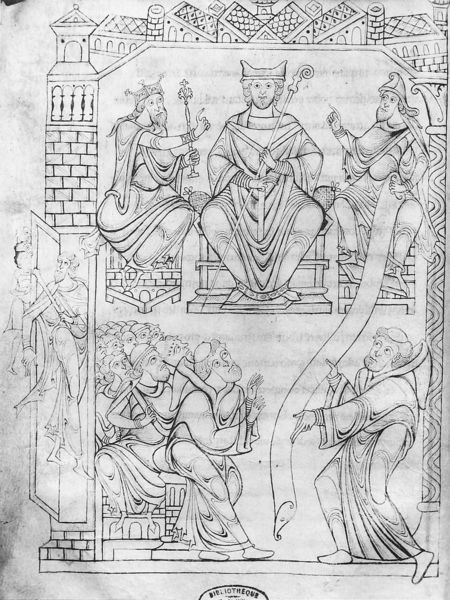
Titel: Kartular von Mont - Saint - Michel
Standort: Herkunftsregion: Mont - Saint - Michel (EU - F)
Institution: Avranches, Bibliothèque Municipale
Schlagwörter: gott, gruppe, mann, umhang, menschen, sitzen, stadt, finger, männer, schwarz, säule, säulen, tür, weiss, zeichnung, gebäude, bärte, kappe, architektur, falten, steine, mantel, sitzend, krone, turm, kopfbedeckung, schrift, stab, dächer, banner, bischof, könig, papst, thron, fugen, burg, kloster, druck, schwarzweiß, stempel, herrscher, tron, entwurf, rolle, jesus, mönch, schriftrolle, zepter, tonsur, buchmalerei, krummstab, zeigend, zeigt, schritrolle, banner#